Interaction volume radius: 5 \u00c5
Interaction volume height: 20 \u00c5
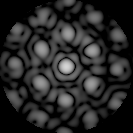
Disorder parameter: 0.3857